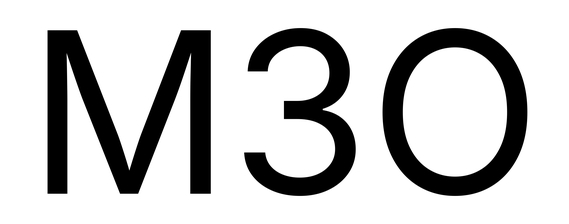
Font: Inter_Regular